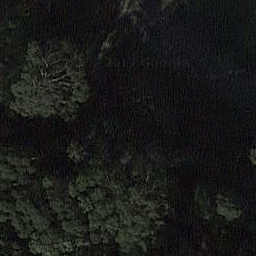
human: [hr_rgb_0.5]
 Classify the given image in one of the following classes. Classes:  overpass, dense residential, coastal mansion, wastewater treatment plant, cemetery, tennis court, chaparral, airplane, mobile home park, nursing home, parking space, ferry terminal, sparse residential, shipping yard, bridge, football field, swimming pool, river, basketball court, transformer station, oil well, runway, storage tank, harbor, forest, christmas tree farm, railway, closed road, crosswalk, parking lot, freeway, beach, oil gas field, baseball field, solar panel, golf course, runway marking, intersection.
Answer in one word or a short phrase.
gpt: forest